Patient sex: M
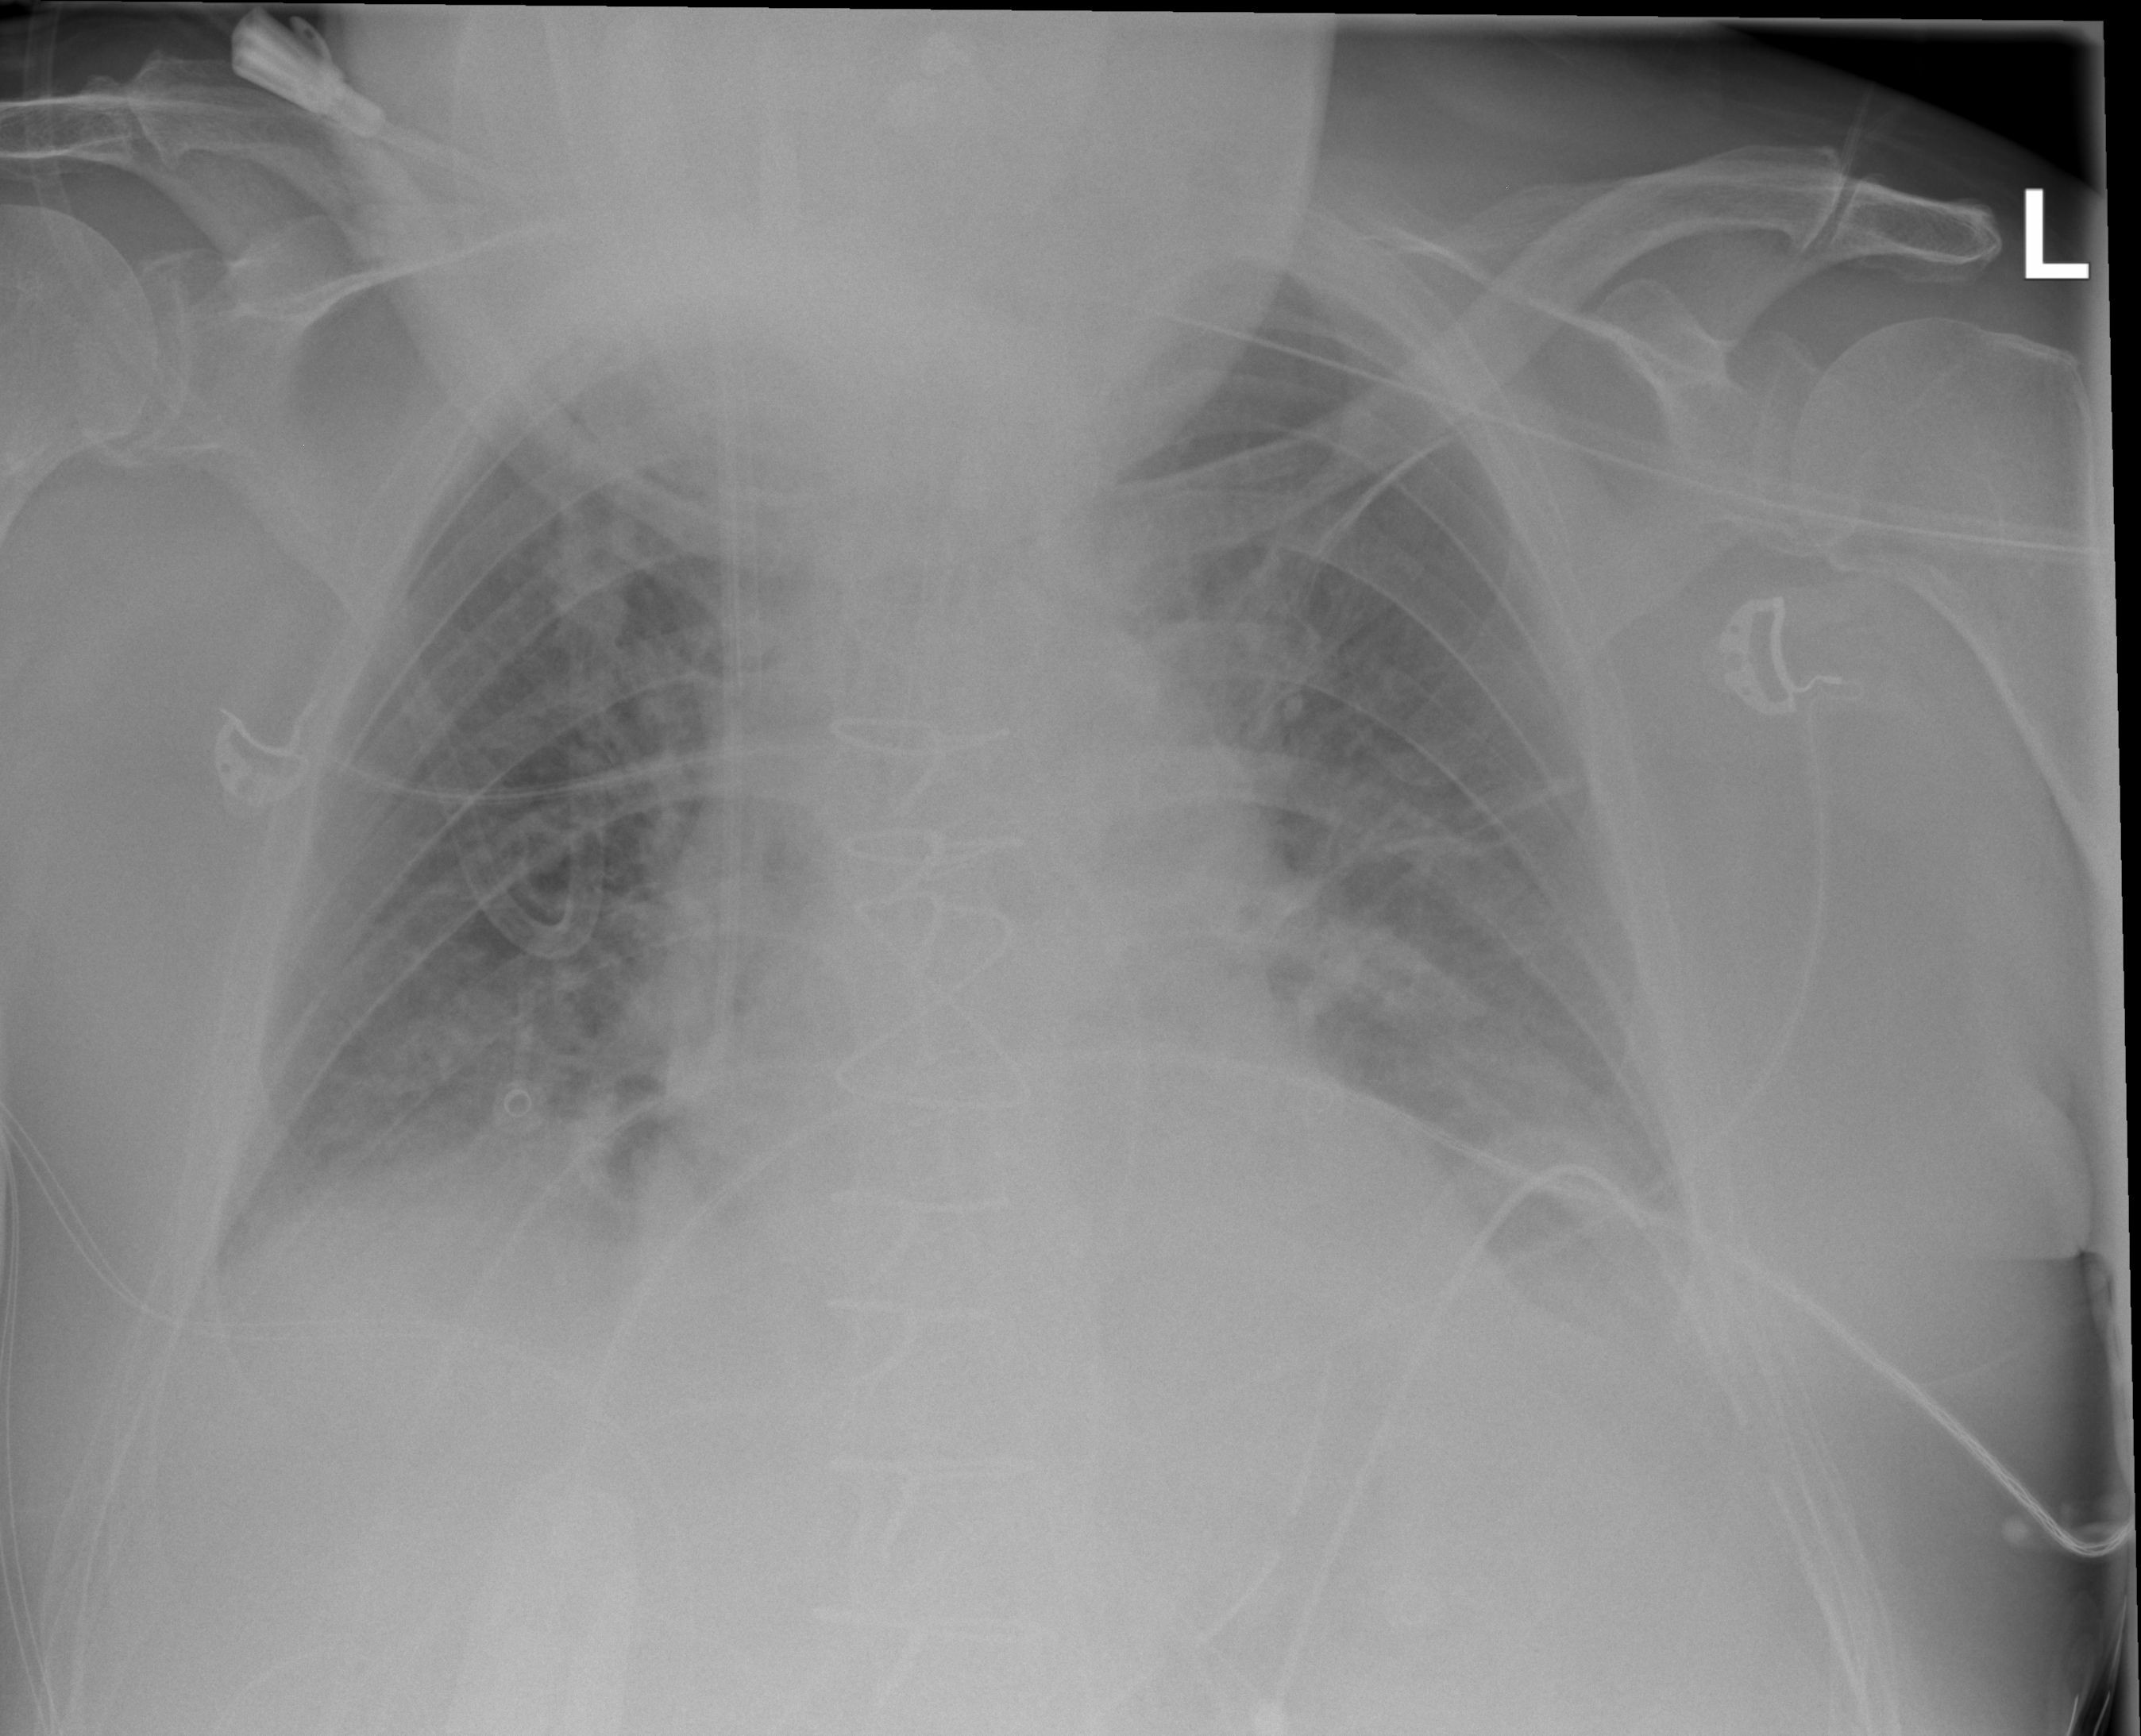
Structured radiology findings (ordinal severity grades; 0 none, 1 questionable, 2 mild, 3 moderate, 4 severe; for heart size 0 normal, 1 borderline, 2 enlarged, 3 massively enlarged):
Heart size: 2
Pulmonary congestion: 2
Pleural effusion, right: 2
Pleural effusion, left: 2
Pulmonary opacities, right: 2
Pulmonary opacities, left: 2
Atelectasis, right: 2
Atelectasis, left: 2